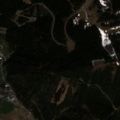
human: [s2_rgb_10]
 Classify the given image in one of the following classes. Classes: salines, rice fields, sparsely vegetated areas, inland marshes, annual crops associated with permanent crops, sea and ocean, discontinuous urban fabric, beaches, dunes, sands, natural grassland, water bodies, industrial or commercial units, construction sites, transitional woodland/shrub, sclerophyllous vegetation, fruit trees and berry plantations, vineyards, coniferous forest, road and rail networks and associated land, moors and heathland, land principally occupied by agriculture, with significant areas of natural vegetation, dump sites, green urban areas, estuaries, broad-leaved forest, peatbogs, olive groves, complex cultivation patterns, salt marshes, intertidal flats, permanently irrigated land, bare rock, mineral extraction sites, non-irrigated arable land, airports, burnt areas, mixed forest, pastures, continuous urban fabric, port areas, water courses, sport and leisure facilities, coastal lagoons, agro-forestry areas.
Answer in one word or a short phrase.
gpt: discontinuous urban fabric, pastures, coniferous forest, sparsely vegetated areas